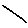
Label: line